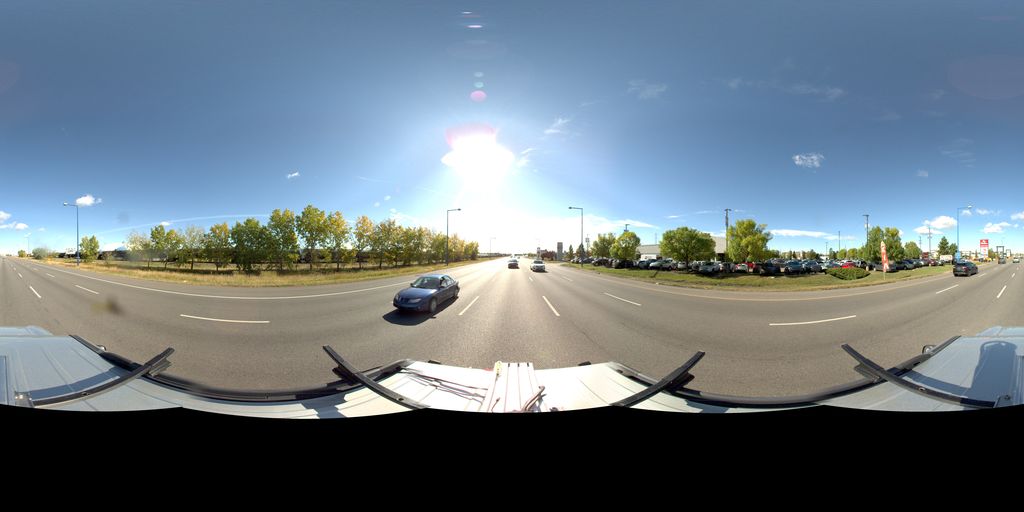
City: edmonton